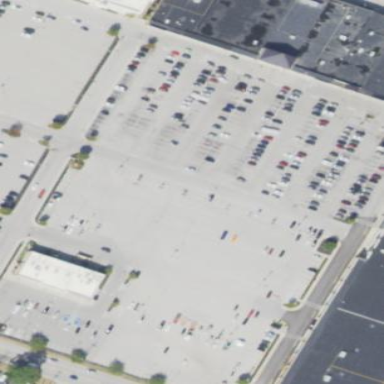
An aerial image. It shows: Retail area.